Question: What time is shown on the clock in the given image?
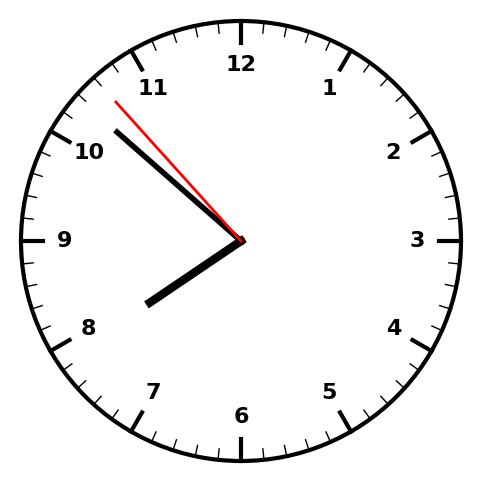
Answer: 07:51:53